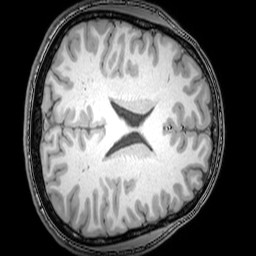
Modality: T1w
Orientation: axial
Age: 22
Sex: male
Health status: healthy
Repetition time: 0.081 s
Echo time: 0.037 s